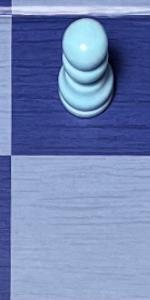
Label: Empty